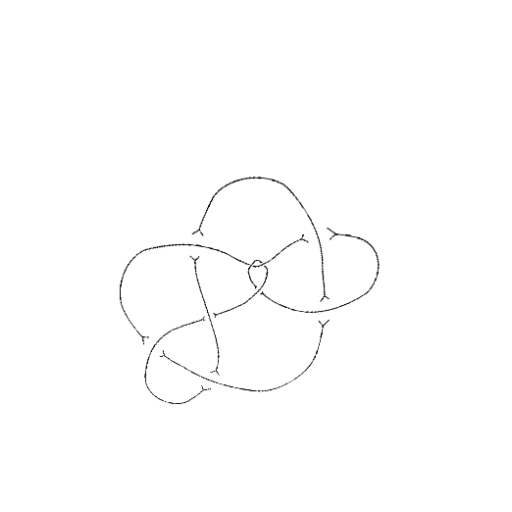
Crossing number: 9